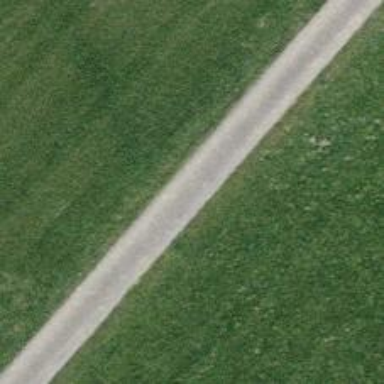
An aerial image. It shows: Unpaved track with grade2 surface.